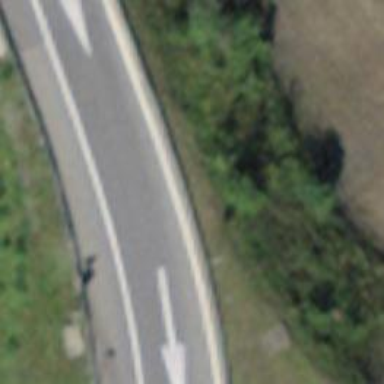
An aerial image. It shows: Asphalt trunk link road.